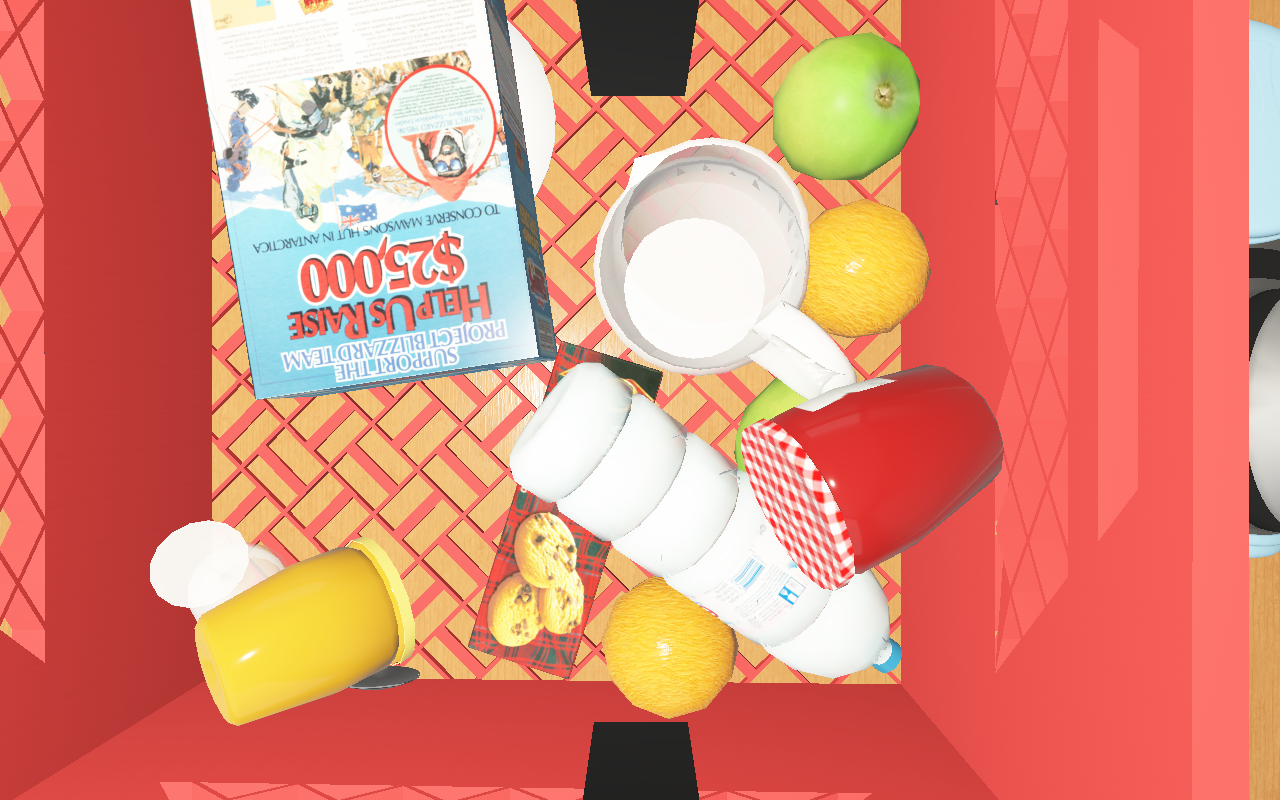
Objects in the scene:
water bottle
apple
apple
orange
plate
glass
wineglass
cereal box
biscuit box